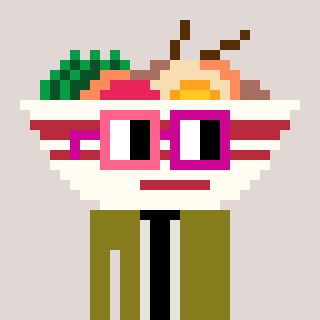
a pixel art character with square pink and red glasses, a noodles-shaped head and a gunk-colored body on a warm background